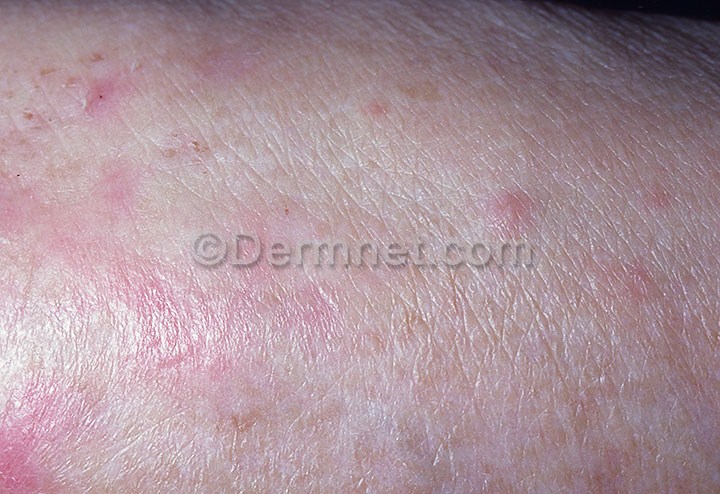
Disease: Bullous Disease Photos